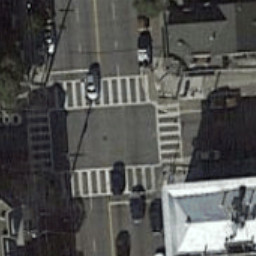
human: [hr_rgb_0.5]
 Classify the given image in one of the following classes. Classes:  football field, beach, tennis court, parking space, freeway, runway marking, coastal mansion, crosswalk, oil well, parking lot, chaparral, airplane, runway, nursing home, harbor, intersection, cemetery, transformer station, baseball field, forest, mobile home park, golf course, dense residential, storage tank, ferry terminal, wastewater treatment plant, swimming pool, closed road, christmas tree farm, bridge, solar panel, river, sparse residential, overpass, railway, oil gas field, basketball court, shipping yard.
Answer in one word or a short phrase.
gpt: crosswalk